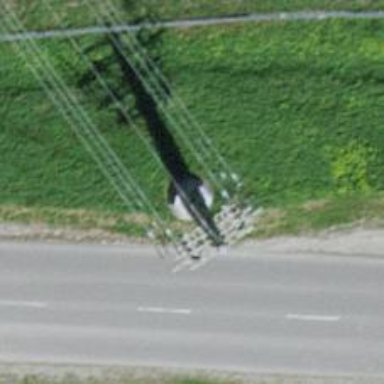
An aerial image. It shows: Power tower.